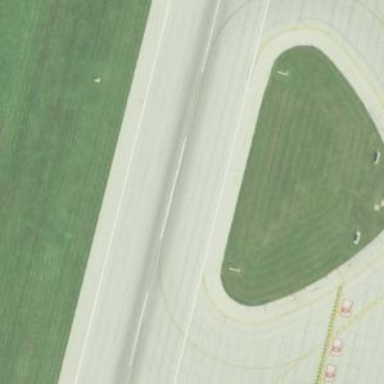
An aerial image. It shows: Runway surface made of asphalt at airport.